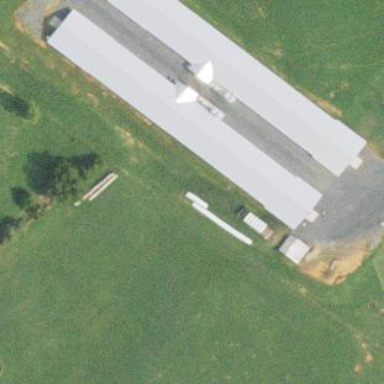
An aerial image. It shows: Farm building.